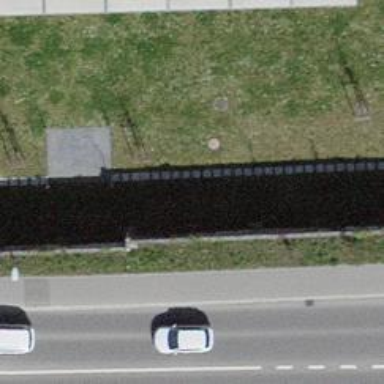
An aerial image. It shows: Noise barrier wall.